Question: Plone user accounts can be assigned to groups. Take 'Site Administrators' as example, how can I send emails to members of this group? I see an 'Email' field in 'Group Properties' tab, can I utilize this Email field for sending group emails?

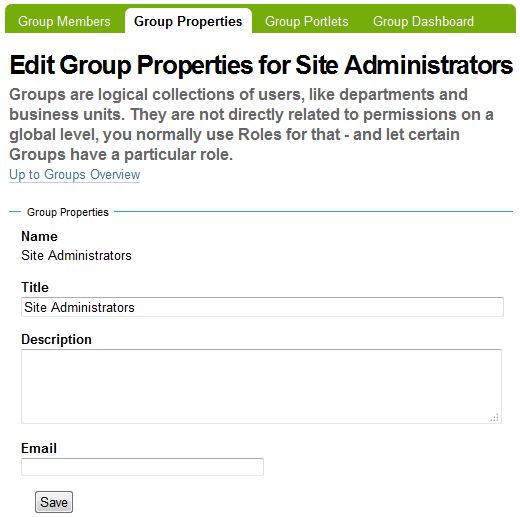
Answer: Yes and no; the email address you see in the Plone UI is just a piece of metadata, it doesn't auto-magically email all the members of the group. You'd have to add each and every user you assign to that group to an email list (be it with a list manager or a manually administered alias) by separate means for that to work.
However, you could loop over all group members, get an email address for each (provided they have one registered), and then email them all:
'''
group = portal.acl_users.getGroupById('Administrators')
emails = [m.getProperty('email') for m in group.getGroupMembers()]
emails = filter(None, emails)
'''